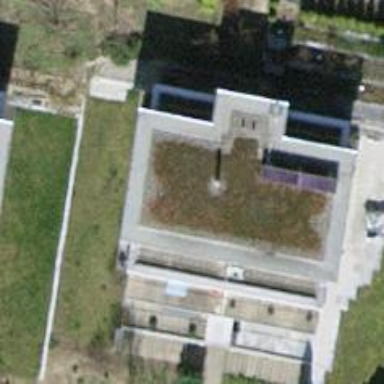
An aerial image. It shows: Building with flat roof.